Field crop: maize
Growth stage: 1
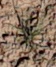
Species: lolium